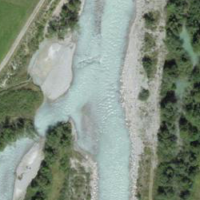
EUNIS habitat code: 21
Species observed at this site:
Rana temporaria
Actitis hypoleucos